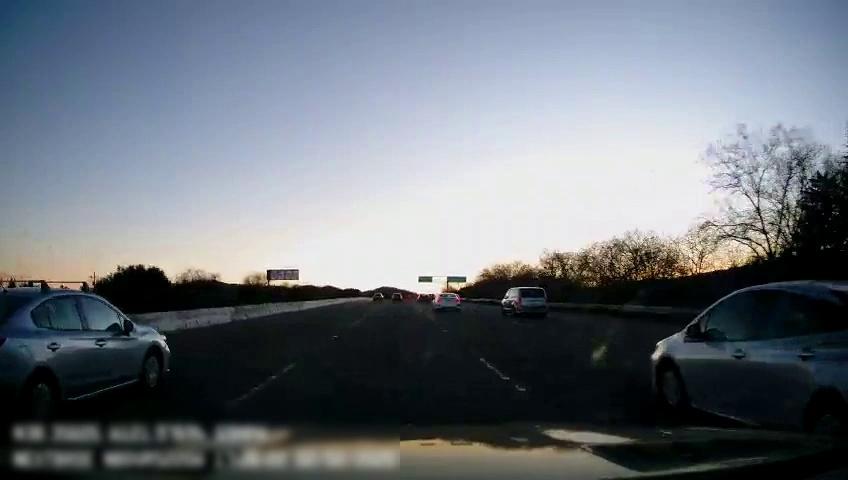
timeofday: Day
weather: Cloudy
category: Drivable Space
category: Vehicles | Car
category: Vehicles | Car
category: Vehicles | Van
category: Vehicles | Car
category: Vehicles | Car
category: Vehicles | Car
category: Vehicles | Car
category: Lanes | Current Lane
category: Lanes | Current Lane
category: Lanes | Alternate Lane
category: Traffic | Signs
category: Traffic | Signs